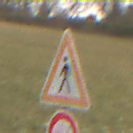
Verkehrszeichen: FussgaengerRechts
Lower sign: VerbotUeberholenEinspurigeFahrzeuge
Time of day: Midday
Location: Outdoor (Nature)
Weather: Overcast
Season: NotSpecified
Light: Natural